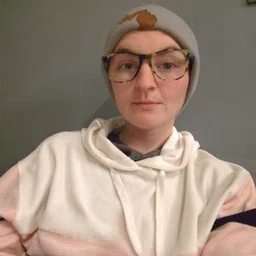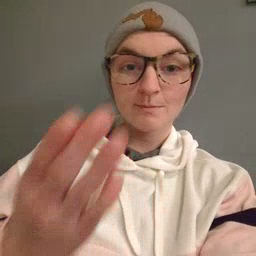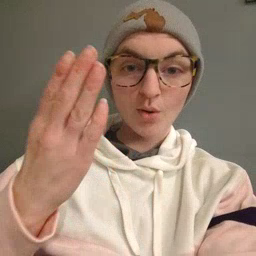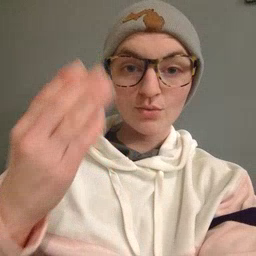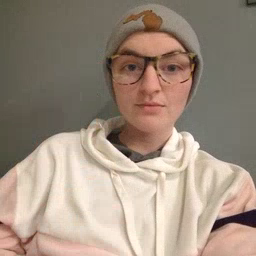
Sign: morning